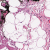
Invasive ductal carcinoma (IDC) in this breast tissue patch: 0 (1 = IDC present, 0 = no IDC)